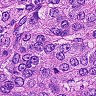
Metastatic tissue present: yes